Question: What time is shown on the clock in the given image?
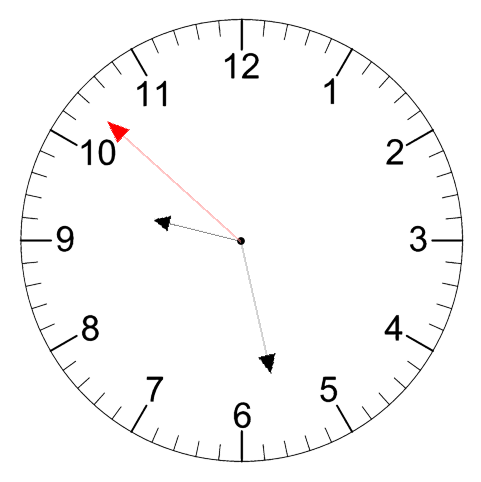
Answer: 09:27:52